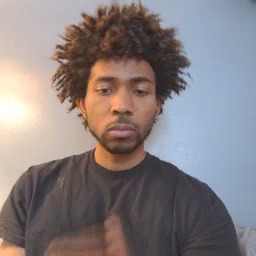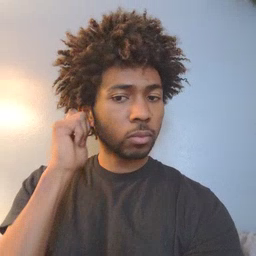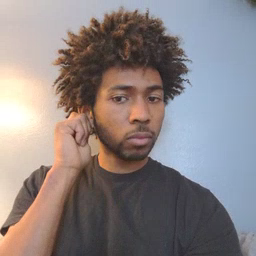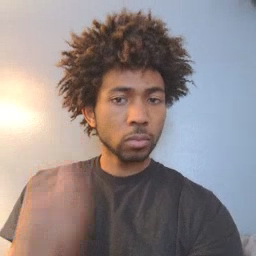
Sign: ear